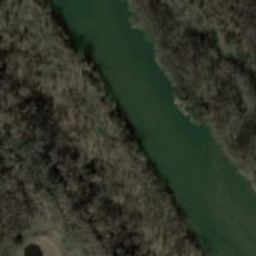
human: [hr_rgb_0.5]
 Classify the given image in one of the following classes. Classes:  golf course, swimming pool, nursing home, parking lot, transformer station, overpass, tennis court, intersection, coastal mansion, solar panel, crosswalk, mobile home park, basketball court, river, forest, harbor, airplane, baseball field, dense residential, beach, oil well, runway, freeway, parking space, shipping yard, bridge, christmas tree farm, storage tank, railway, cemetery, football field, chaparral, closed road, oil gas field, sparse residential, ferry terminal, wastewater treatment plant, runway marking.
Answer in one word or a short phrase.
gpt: river